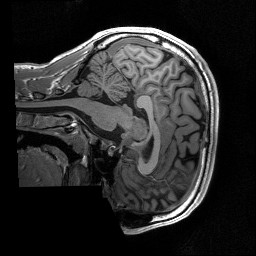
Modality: T1w
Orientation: sagittal
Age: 18
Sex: male
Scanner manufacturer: siemens
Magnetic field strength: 3 T
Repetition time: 2.53 s
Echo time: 0.00219 s